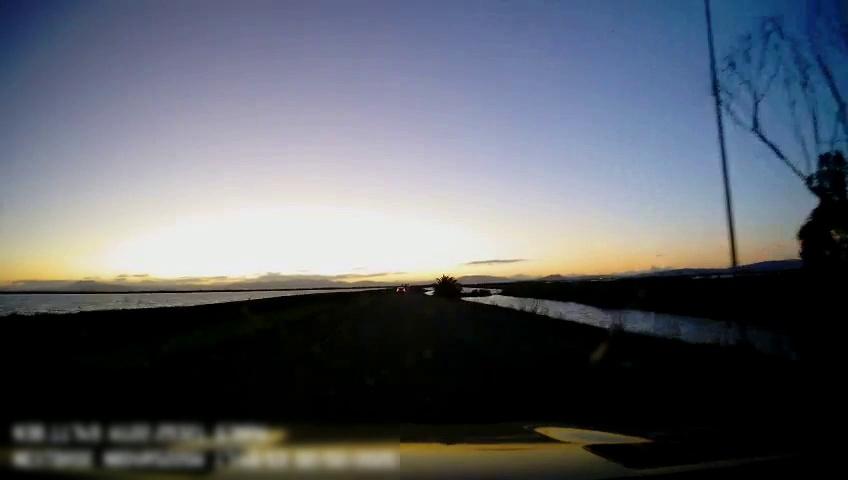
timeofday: Dusk/Dawn/Twilight
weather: Sunny
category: Drivable Space
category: Vehicles | Car
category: Lanes | Current Lane
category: Lanes | Current Lane